You are looking at the envelope spectrum of a bearing's vibration signal. The marked vertical lines are the theoretical fault frequencies for the outer race, inner race, rolling elements, and cage. Determine the bearing's health state. Answer with exactly one of: normal, inner_race, outer_race, ball.
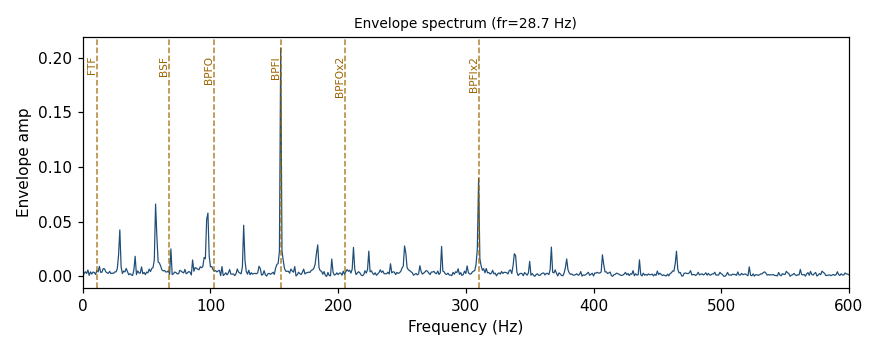
Answer: inner_race